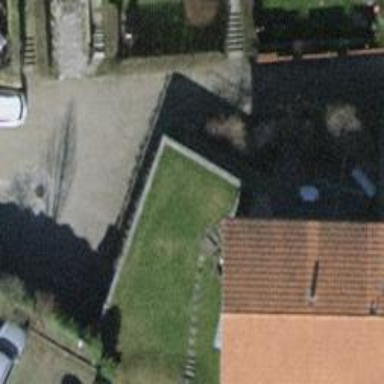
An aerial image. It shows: Group of garages.